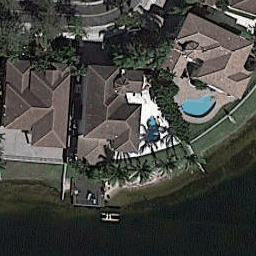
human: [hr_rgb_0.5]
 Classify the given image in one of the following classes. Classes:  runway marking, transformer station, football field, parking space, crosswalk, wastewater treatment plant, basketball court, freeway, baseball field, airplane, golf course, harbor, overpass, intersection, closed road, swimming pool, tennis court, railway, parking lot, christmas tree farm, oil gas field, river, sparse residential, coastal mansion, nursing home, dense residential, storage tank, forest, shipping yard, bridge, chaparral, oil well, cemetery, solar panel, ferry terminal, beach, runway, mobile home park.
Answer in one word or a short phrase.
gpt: coastal mansion